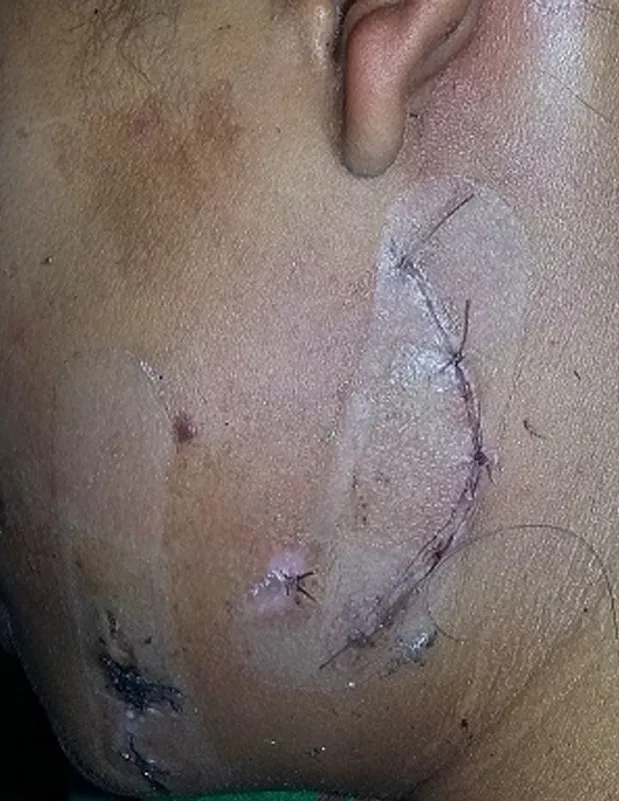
excellent wound healing with a fine-looking scar within the shadow of the mandibular angle on the 7thpost-operative day in treated case 1.
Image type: medical_photograph (other_medical_photograph)